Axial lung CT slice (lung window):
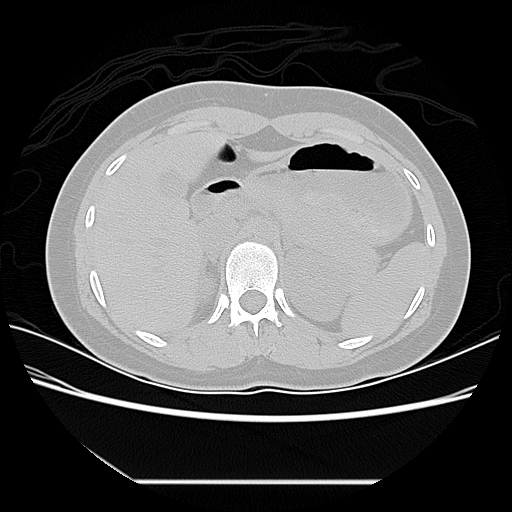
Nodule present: no